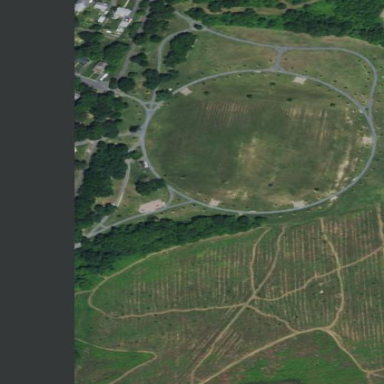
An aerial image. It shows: Park.